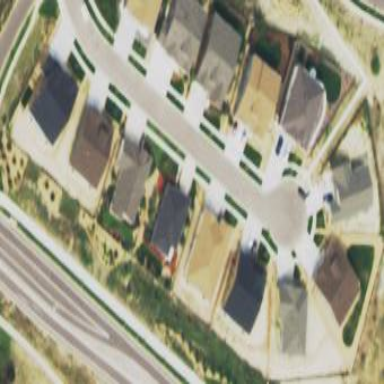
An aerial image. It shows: Residential area consisting of single-family homes.